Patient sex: M
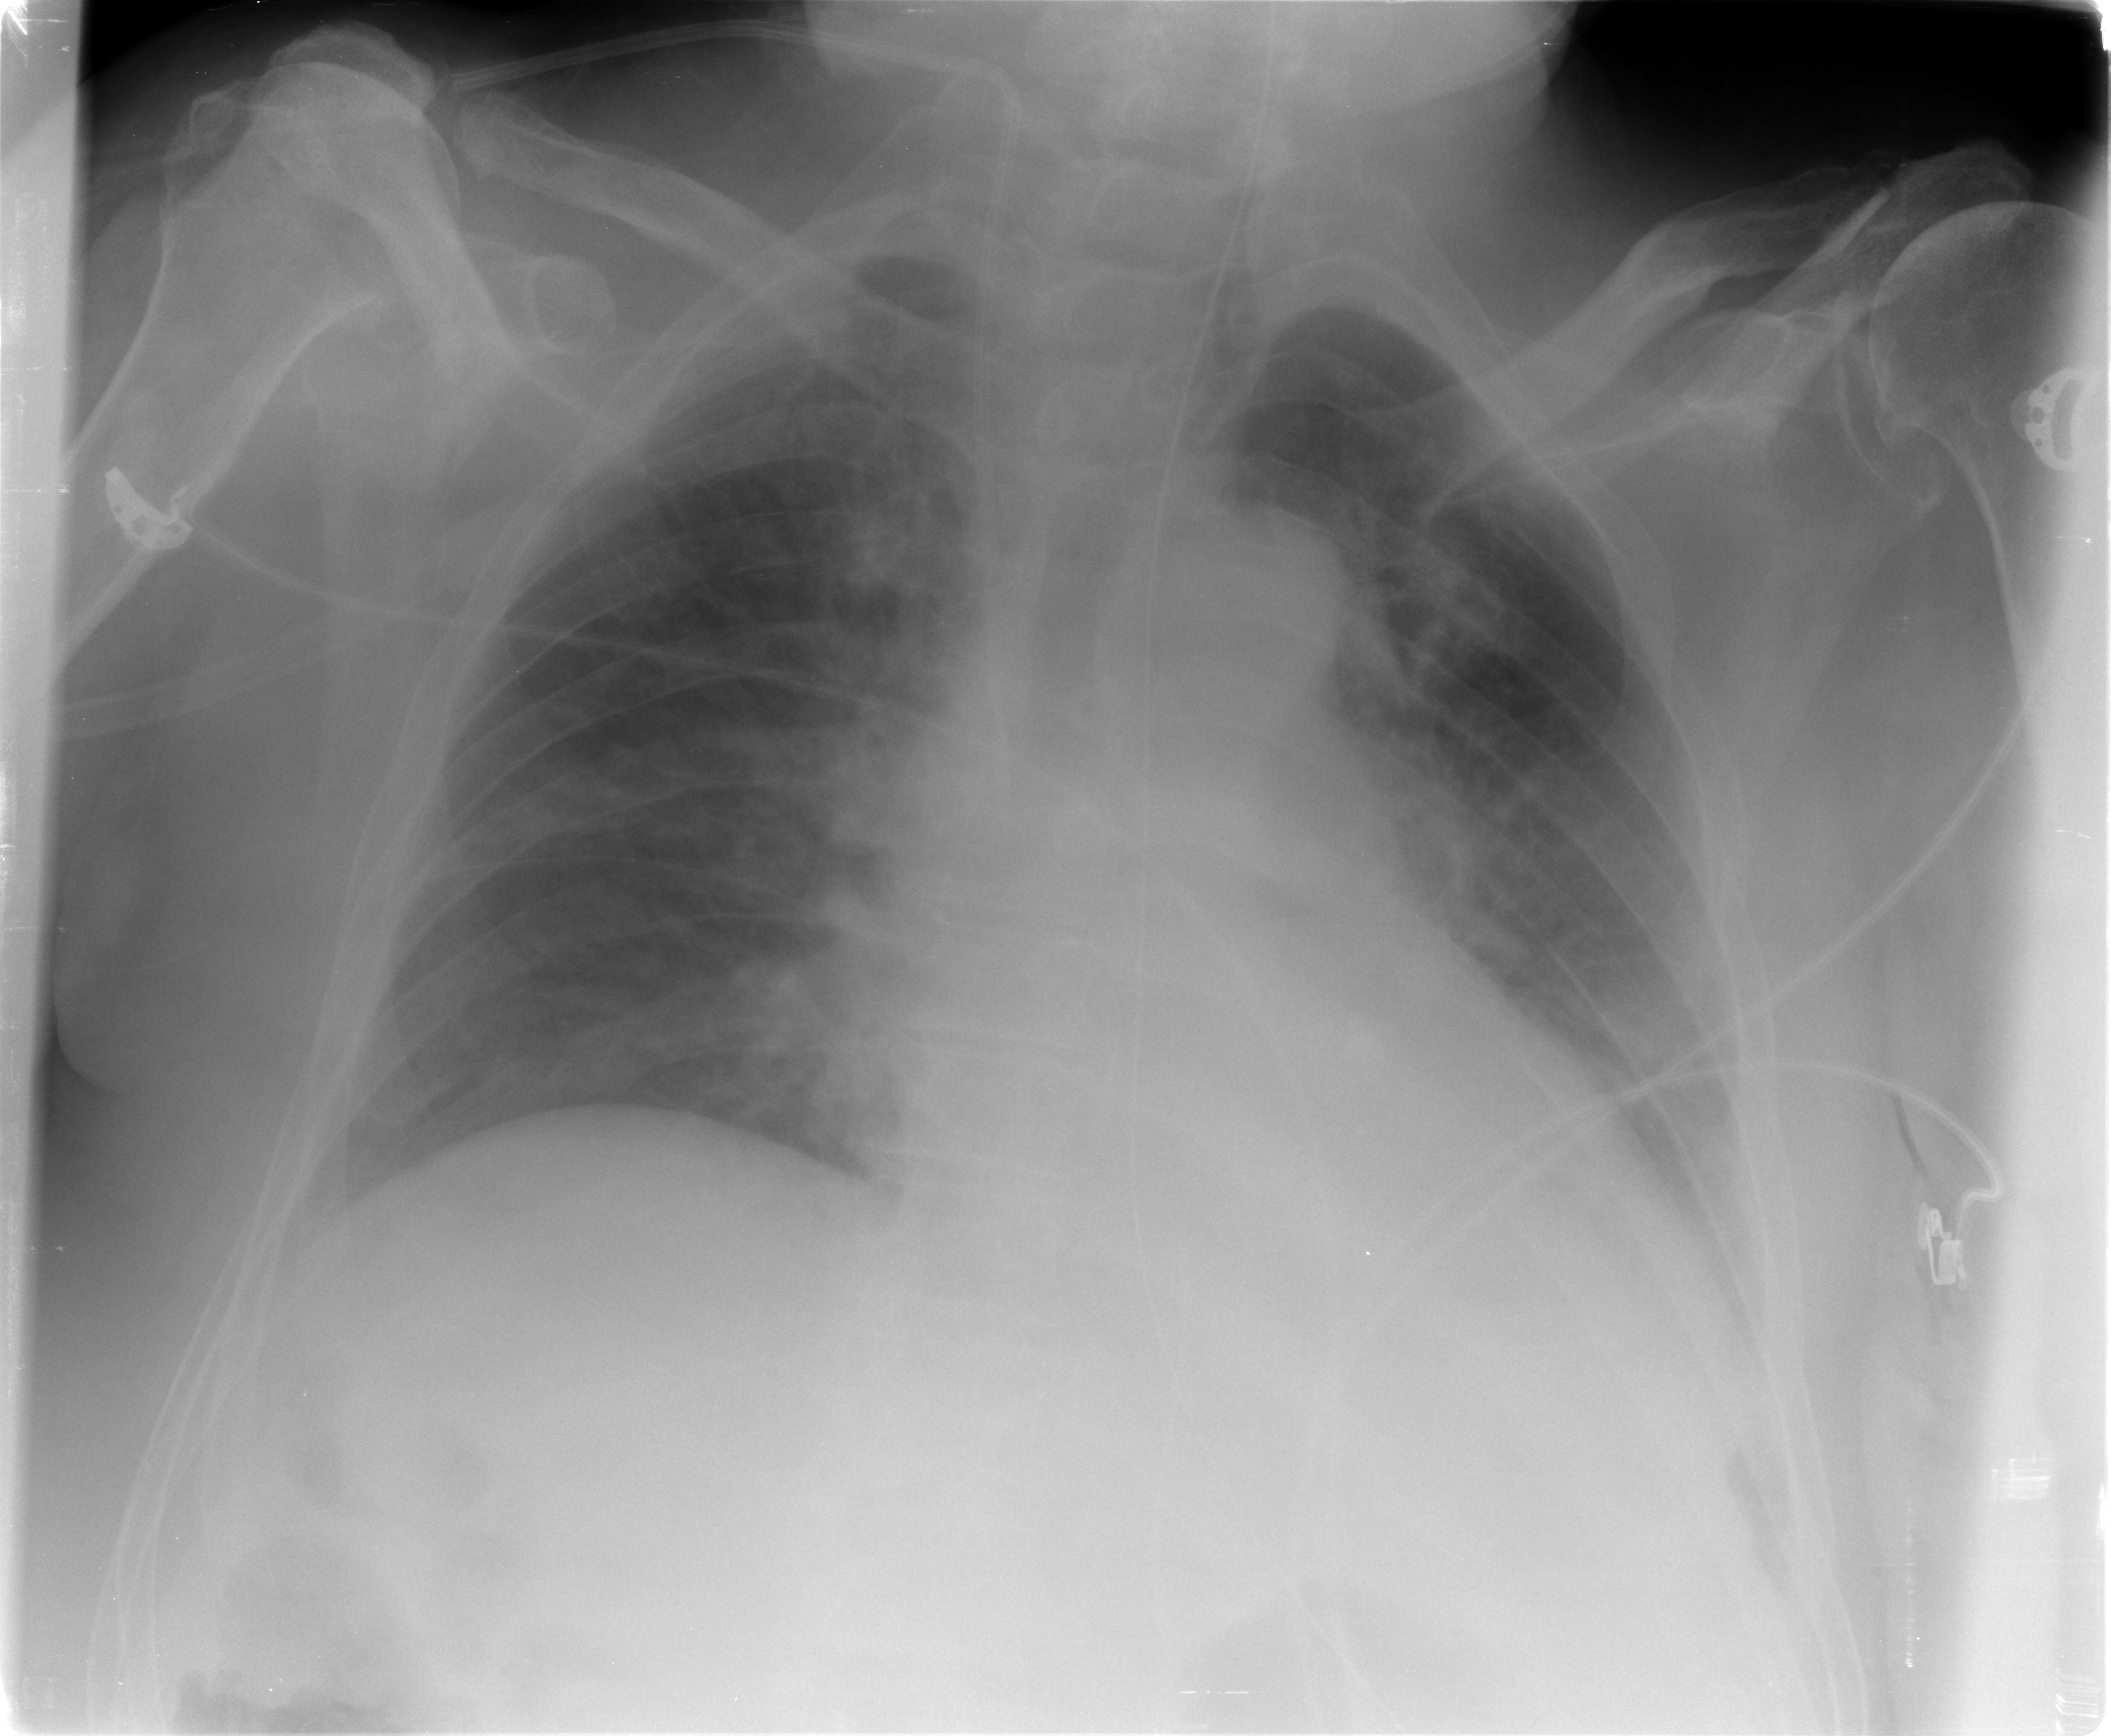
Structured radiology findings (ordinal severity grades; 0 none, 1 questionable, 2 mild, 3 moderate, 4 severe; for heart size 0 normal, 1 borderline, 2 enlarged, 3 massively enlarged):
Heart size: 2
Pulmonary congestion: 1
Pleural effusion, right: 0
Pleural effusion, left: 2
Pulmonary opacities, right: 0
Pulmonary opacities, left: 0
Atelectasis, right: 0
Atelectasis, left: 2